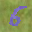
Label: 6